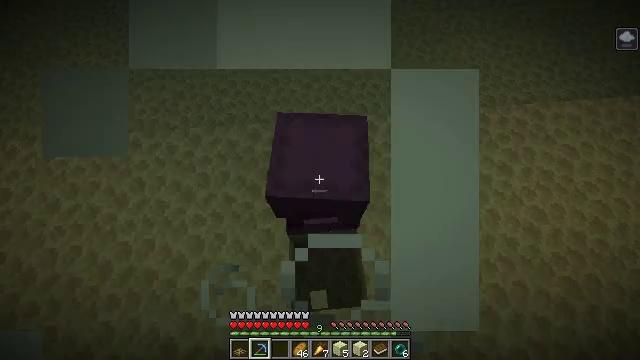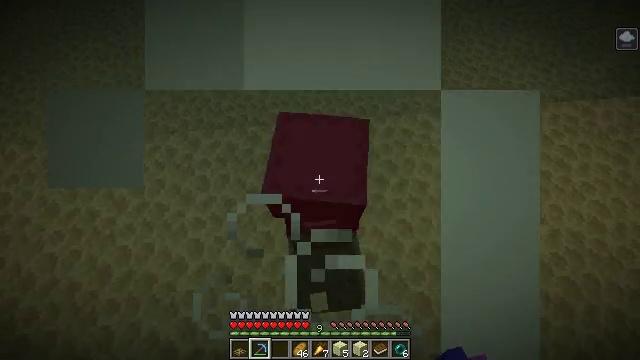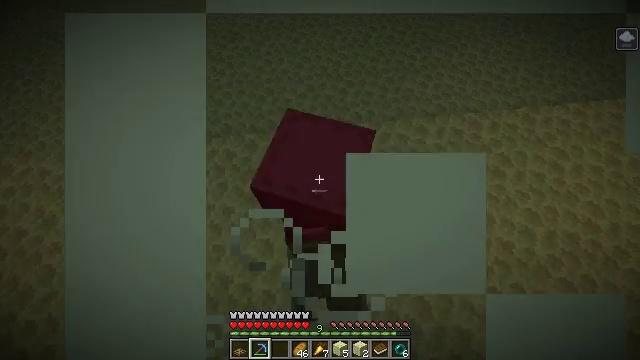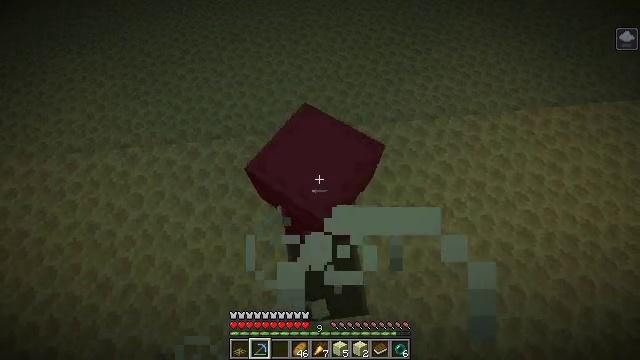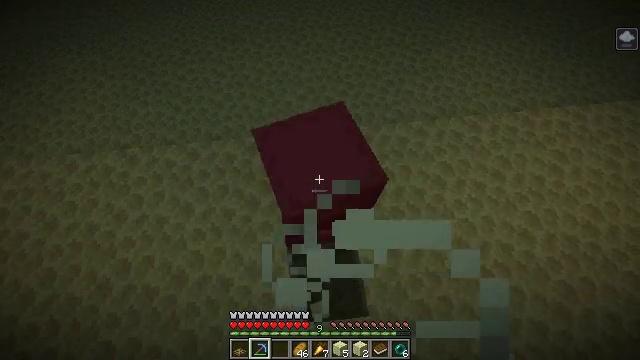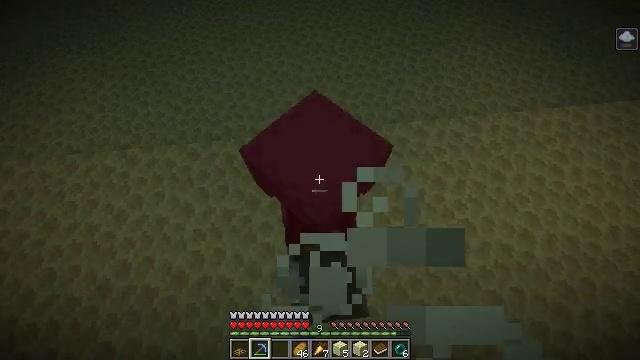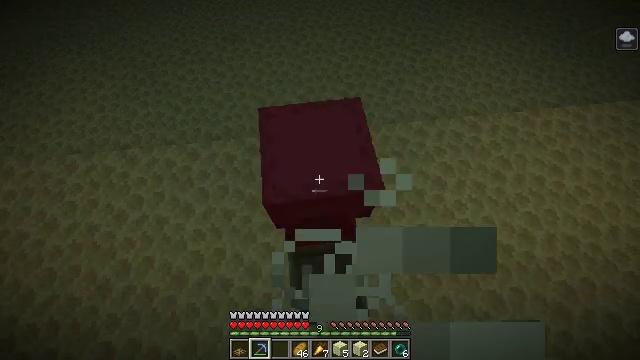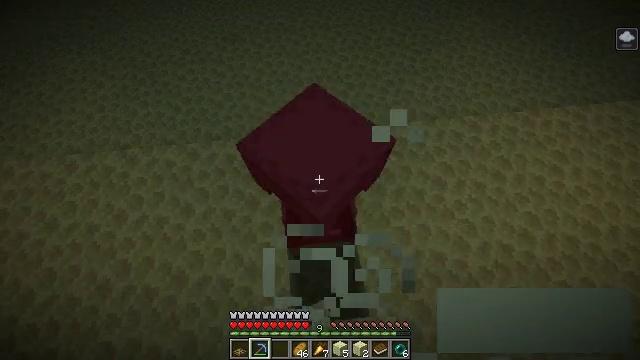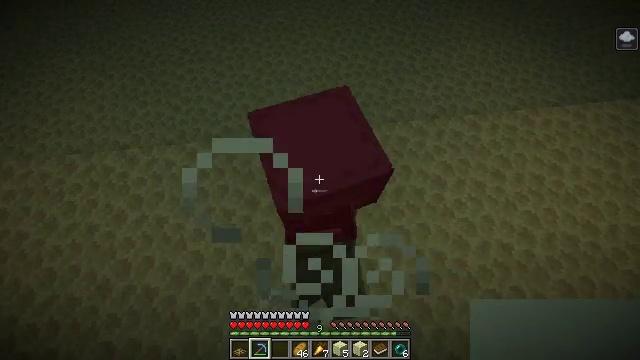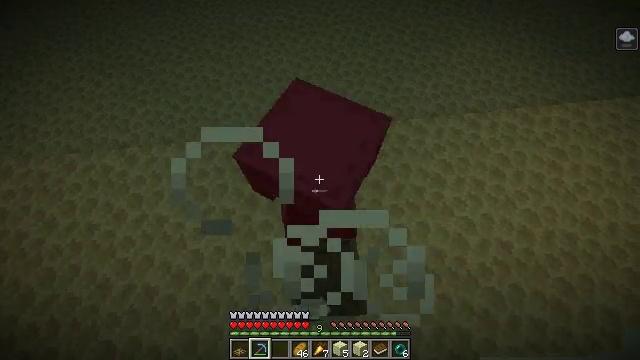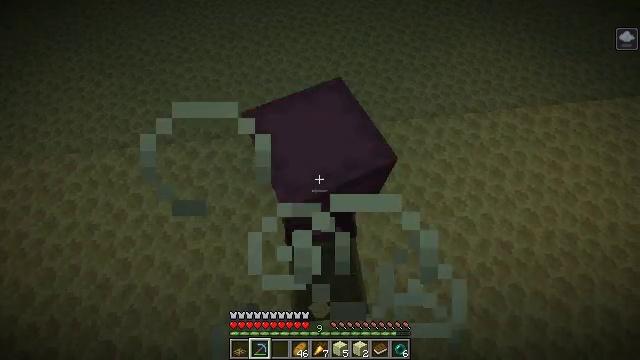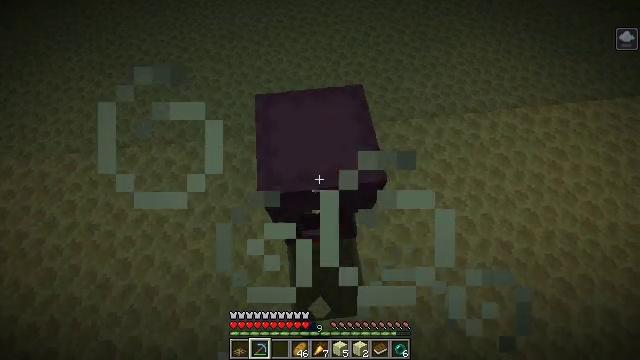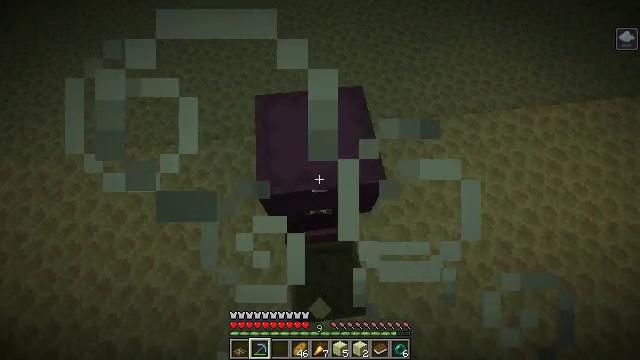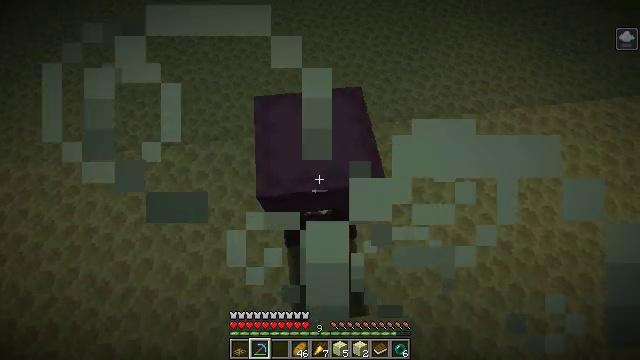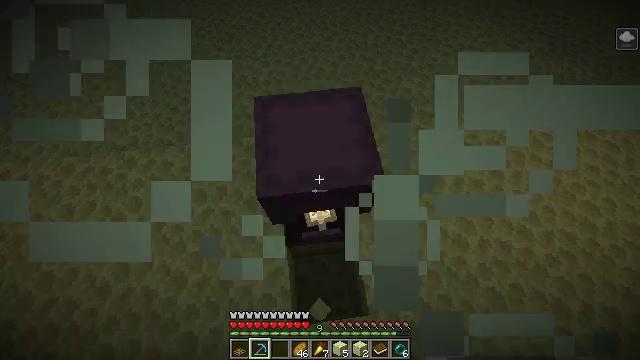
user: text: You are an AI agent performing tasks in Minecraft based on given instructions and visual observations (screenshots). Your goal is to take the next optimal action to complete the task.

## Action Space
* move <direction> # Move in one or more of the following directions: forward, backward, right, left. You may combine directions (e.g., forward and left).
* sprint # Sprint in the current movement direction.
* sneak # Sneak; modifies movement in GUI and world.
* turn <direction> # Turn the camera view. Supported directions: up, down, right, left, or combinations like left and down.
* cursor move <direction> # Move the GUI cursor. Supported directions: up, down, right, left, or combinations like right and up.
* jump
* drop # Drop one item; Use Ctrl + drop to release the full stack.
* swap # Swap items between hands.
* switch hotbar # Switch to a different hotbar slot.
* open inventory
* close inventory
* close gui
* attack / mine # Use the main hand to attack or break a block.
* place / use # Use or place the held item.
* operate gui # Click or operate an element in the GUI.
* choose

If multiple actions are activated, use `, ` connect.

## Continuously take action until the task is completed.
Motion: motion action
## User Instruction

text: Hunt enemies.
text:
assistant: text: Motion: sneak, attack / mine
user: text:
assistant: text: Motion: sneak, turn right
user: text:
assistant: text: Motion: sneak
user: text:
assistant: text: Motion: move back, sneak, attack / mine
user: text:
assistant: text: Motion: move back, sneak, attack / mine
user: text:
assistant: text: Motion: sneak
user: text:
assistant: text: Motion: sneak
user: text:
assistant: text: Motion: sneak
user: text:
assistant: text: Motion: sneak
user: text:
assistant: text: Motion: sneak, attack / mine
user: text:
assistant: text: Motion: sneak, attack / mine
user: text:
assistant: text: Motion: sneak
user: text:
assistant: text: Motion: sneak
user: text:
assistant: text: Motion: sneak
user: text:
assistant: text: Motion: sneak